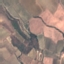
Label: PermanentCrop